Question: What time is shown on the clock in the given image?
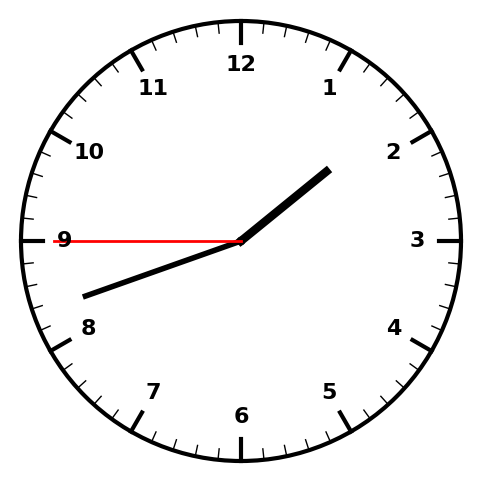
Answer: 01:41:45